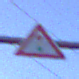
Verkehrszeichen: Lichtzeichenanlage
Umgebung: Outdoor, Nature
Tageszeit: SunriseSunset
Wetter: Clear
Licht: Natural
Jahreszeit: NotSpecified
Kontrast: LowContrast